Interaction volume radius: 10 \u00c5
Interaction volume height: 20 \u00c5
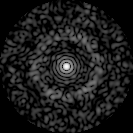
Disorder parameter: 0.8512